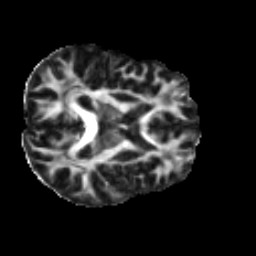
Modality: FA
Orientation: axial
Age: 28
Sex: male
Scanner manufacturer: ge
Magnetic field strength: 3 T
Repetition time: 7.8 s
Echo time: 0.0608 s